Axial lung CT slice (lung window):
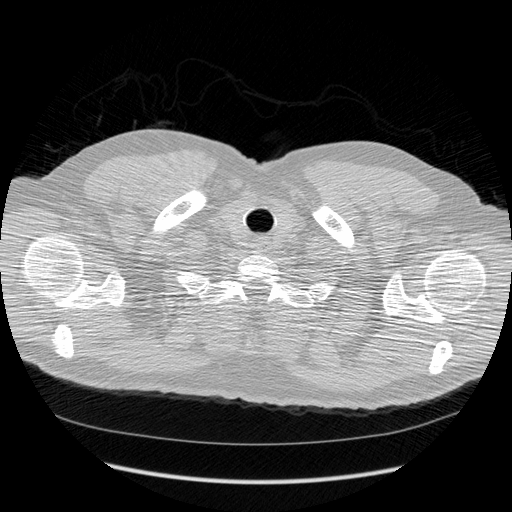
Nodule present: no